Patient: sex F, age 83
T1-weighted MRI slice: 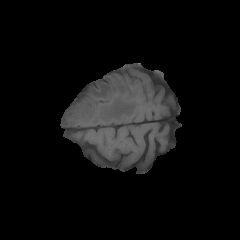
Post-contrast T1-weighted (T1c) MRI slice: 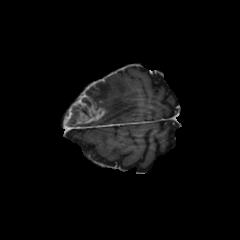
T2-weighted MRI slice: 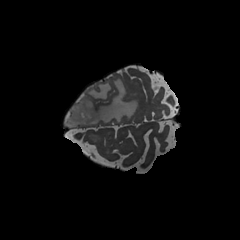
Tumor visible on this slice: yes
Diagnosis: Glioblastoma, IDH-wildtype
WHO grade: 4